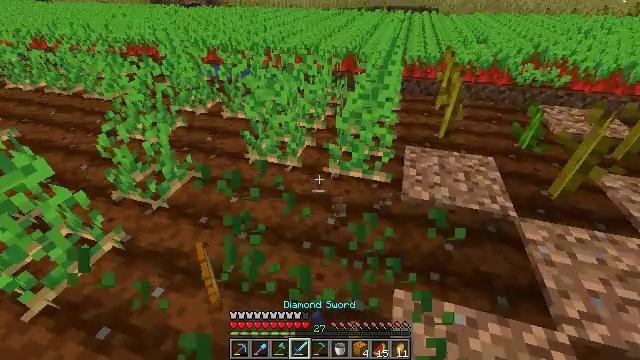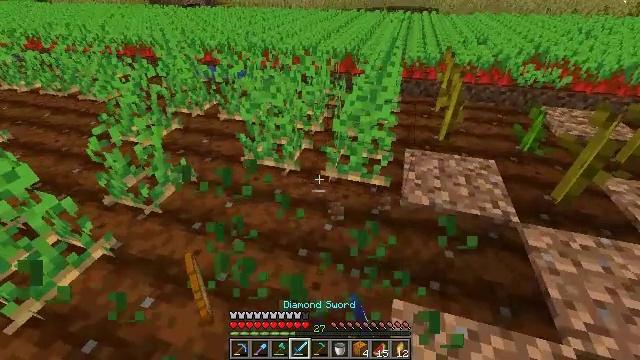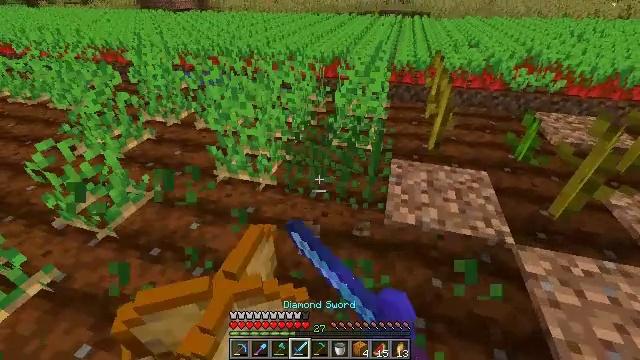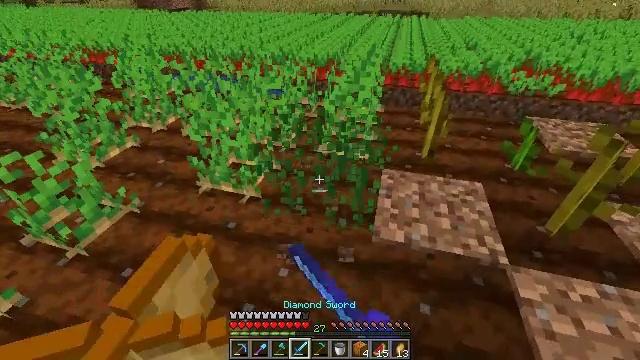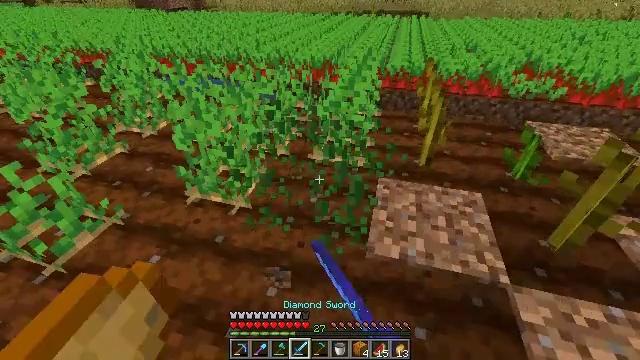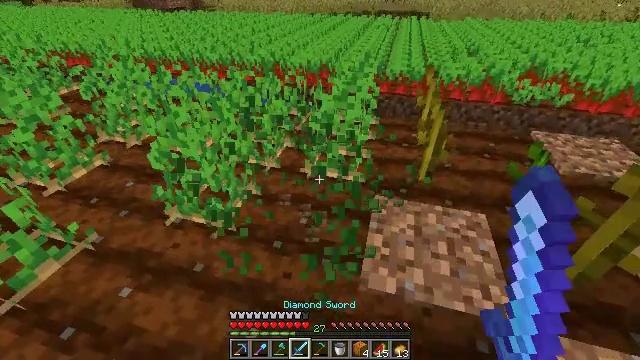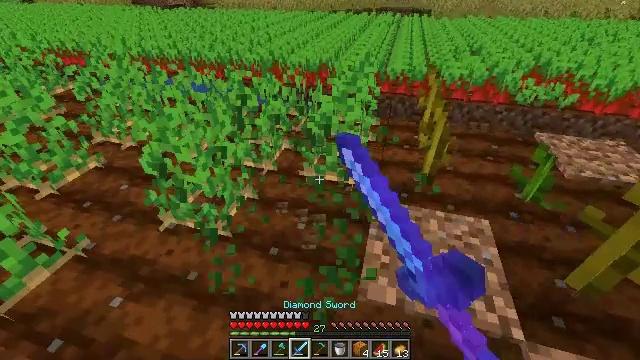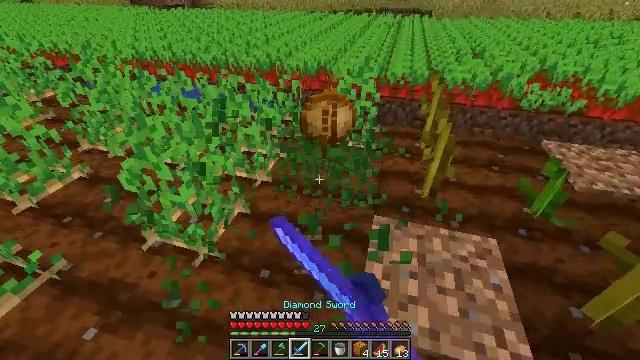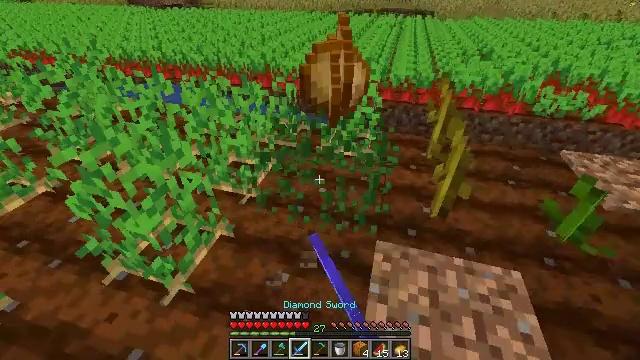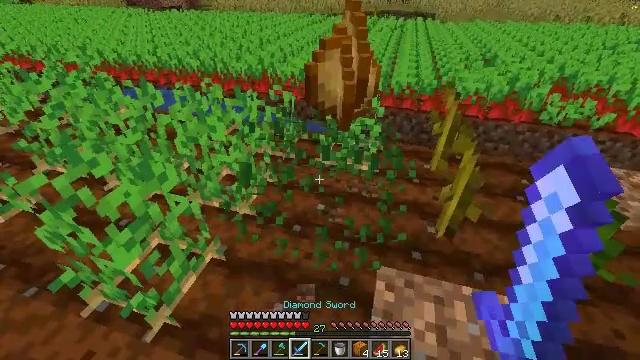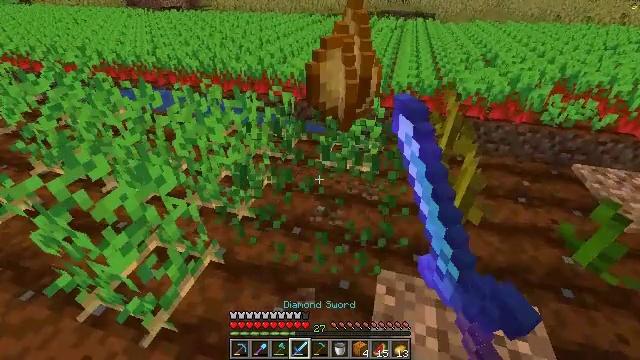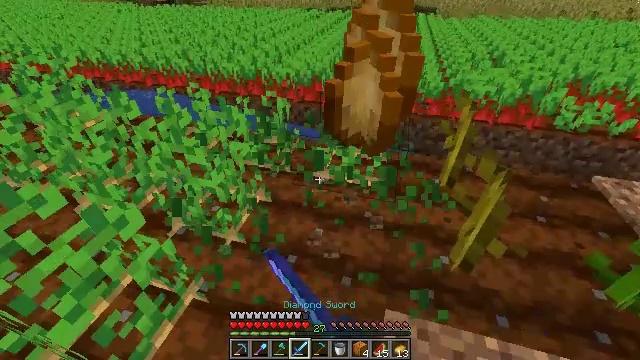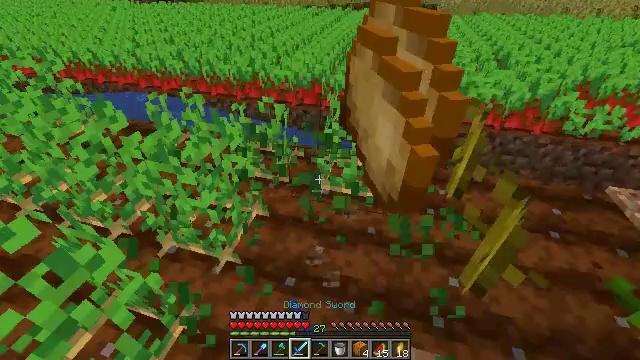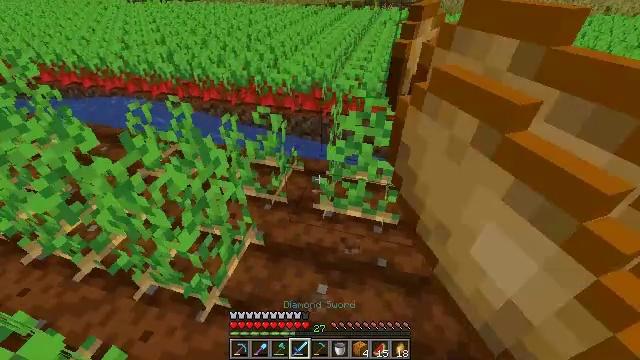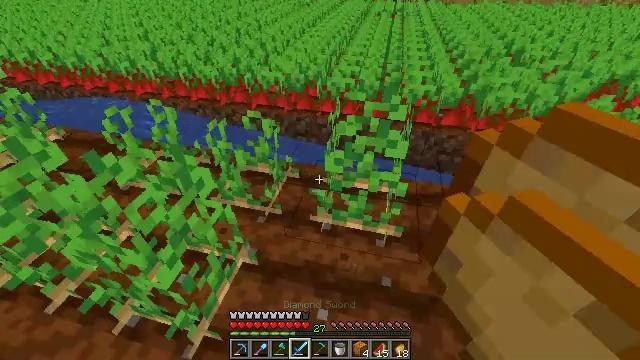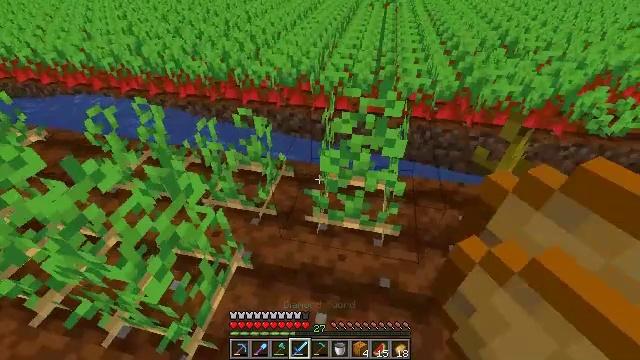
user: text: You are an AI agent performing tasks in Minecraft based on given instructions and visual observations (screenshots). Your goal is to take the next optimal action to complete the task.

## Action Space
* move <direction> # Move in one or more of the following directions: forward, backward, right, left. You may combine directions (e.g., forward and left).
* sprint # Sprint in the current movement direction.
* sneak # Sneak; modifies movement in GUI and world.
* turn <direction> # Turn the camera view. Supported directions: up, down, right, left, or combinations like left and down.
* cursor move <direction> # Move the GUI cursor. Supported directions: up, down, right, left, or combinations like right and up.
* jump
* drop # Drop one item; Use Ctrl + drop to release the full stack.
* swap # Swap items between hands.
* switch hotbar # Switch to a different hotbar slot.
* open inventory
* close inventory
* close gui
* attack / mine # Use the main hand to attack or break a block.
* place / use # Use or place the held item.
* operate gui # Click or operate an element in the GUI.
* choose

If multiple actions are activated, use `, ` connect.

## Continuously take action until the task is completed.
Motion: motion action
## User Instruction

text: Break the potato plant to gather potatoes.
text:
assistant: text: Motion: move forward and move right, attack / mine
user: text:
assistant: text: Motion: move forward and move right, attack / mine
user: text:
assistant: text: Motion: move forward and move right, attack / mine
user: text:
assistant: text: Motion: move forward, attack / mine
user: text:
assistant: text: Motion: move forward, attack / mine
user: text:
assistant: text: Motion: move forward, attack / mine
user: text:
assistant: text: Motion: move forward, attack / mine
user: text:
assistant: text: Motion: move forward, attack / mine
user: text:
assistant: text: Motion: move forward, attack / mine
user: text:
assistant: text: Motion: move forward, attack / mine
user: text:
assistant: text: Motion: move forward
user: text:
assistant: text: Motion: move forward
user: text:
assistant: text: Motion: move forward
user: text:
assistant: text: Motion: move forward, turn right and down
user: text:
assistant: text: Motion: move forward, turn right and down
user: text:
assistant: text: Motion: move forward and move right, turn down
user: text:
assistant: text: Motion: move forward and move right, turn left and down
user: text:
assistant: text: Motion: move right, turn left and down
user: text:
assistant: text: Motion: turn left and down
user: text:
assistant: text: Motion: turn left
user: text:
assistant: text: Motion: no_op
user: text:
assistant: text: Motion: move right
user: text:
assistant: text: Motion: move right
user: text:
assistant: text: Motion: move right
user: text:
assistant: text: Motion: turn left
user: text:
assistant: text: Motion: turn left and up, attack / mine
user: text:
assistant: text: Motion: turn left and up, attack / mine
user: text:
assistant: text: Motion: turn left and up, attack / mine
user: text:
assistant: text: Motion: turn left and up, attack / mine
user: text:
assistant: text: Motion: turn left and up, attack / mine